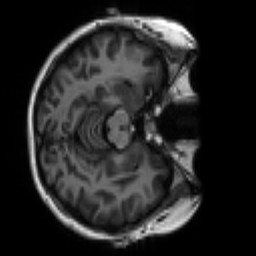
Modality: T1w
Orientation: axial
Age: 18
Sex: female
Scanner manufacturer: siemens
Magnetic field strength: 3 T
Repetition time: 2.3 s
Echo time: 0.00267 s